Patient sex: M
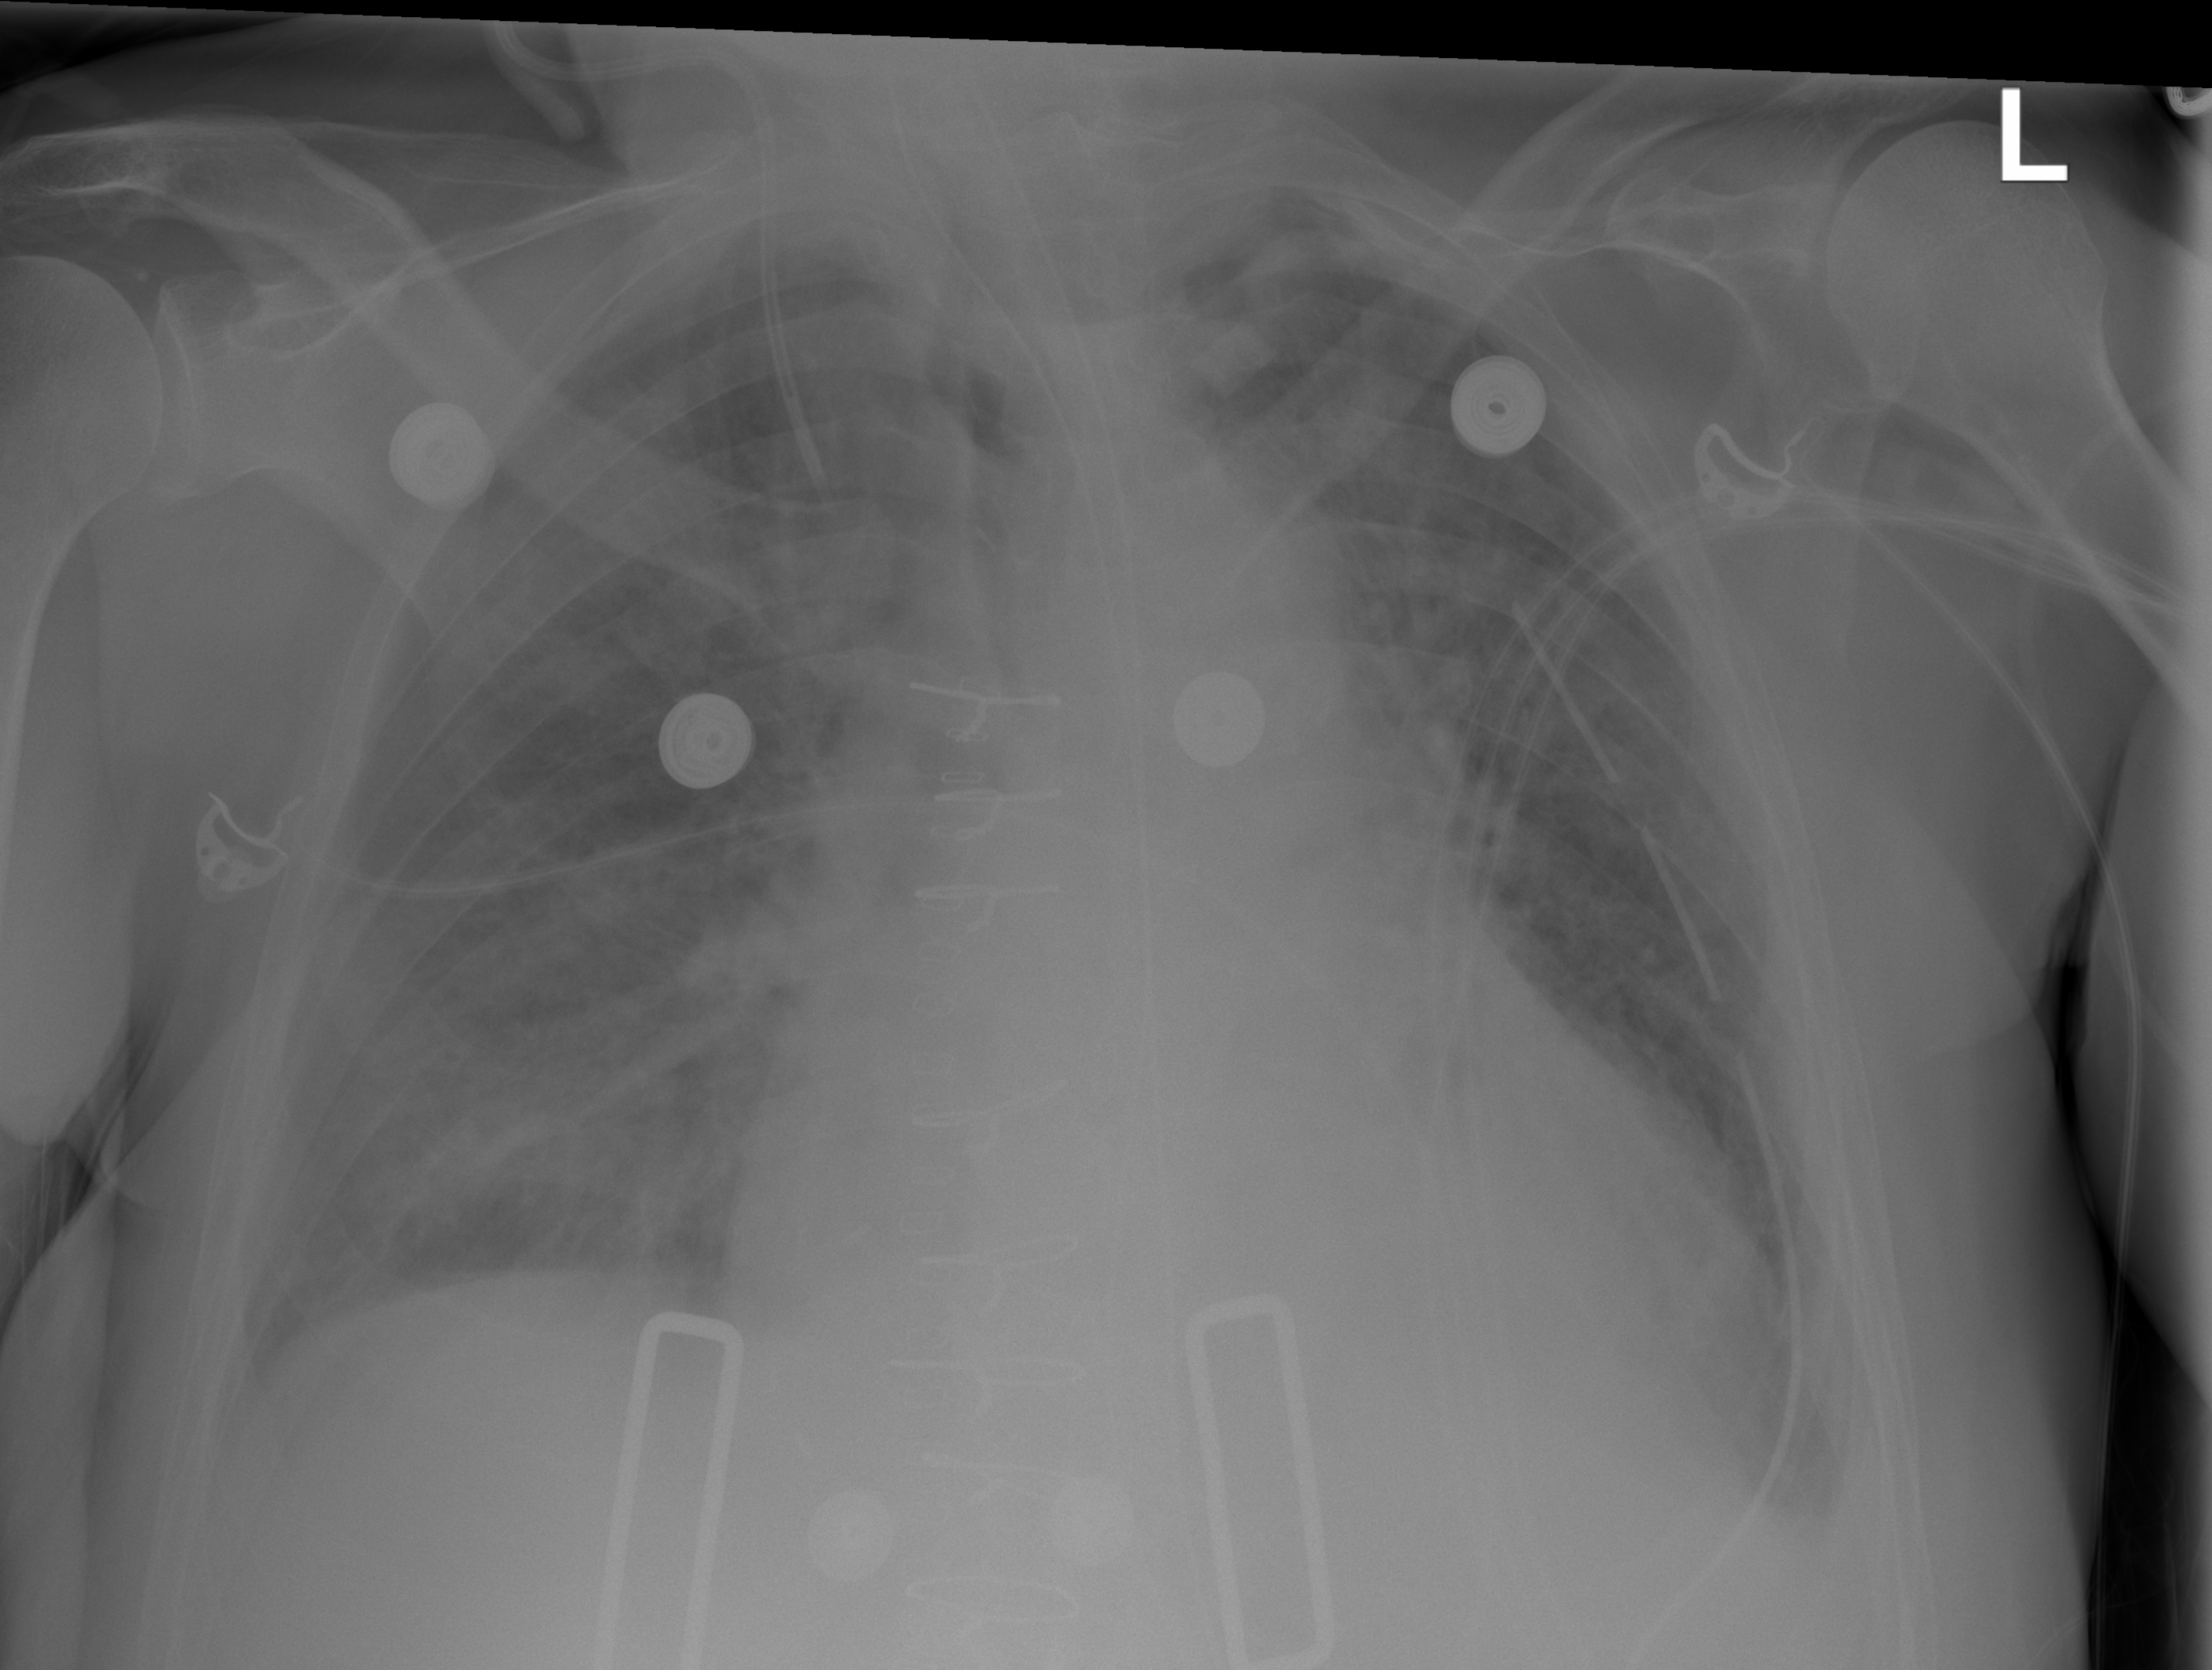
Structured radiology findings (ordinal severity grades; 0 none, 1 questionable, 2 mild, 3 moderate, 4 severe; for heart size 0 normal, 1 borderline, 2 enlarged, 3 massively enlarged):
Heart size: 2
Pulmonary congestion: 3
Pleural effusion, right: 1
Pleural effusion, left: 2
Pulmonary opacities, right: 2
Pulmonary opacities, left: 2
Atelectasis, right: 2
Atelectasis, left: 2